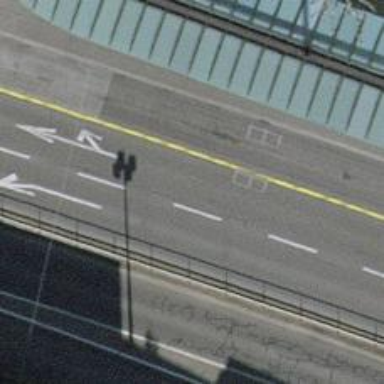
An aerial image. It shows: Bus stop for trolleybuses with designated stop position for public transport.